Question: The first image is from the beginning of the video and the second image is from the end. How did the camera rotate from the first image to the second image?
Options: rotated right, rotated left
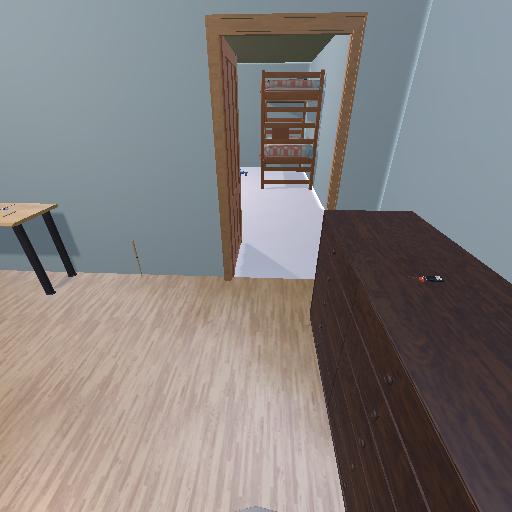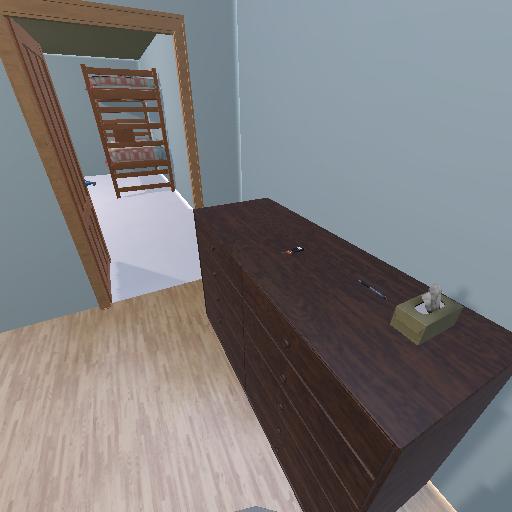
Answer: rotated right